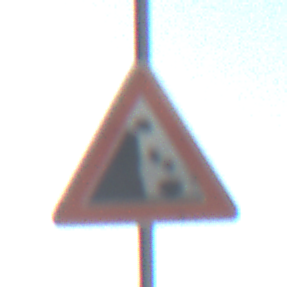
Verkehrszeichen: SteinschlagLinks
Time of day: MorningAfternoon
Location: Outdoor (Urban)
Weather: Clear
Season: NotSpecified
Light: Natural